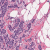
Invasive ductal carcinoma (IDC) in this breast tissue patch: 1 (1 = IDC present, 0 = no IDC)